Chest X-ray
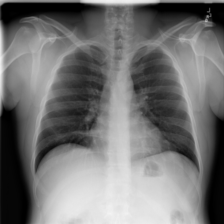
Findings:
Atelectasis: negative
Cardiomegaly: negative
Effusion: negative
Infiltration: negative
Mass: negative
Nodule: negative
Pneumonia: negative
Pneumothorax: negative
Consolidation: negative
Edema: negative
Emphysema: negative
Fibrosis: negative
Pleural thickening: negative
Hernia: negative